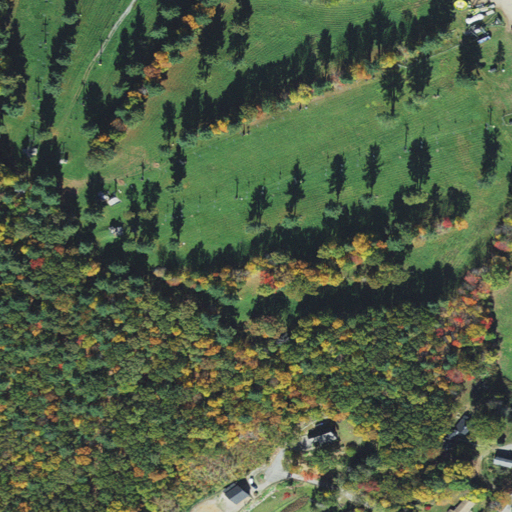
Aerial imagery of mountain in Massachusetts named Nashoba Hill containing deciduous forest, mixed forest, open development, low intensity development, grassland, pasture, evergreen forest, shrub, and medium intensity development